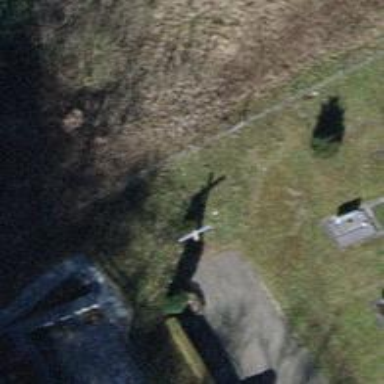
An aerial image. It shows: Wayside cross with historic significance.